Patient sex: M
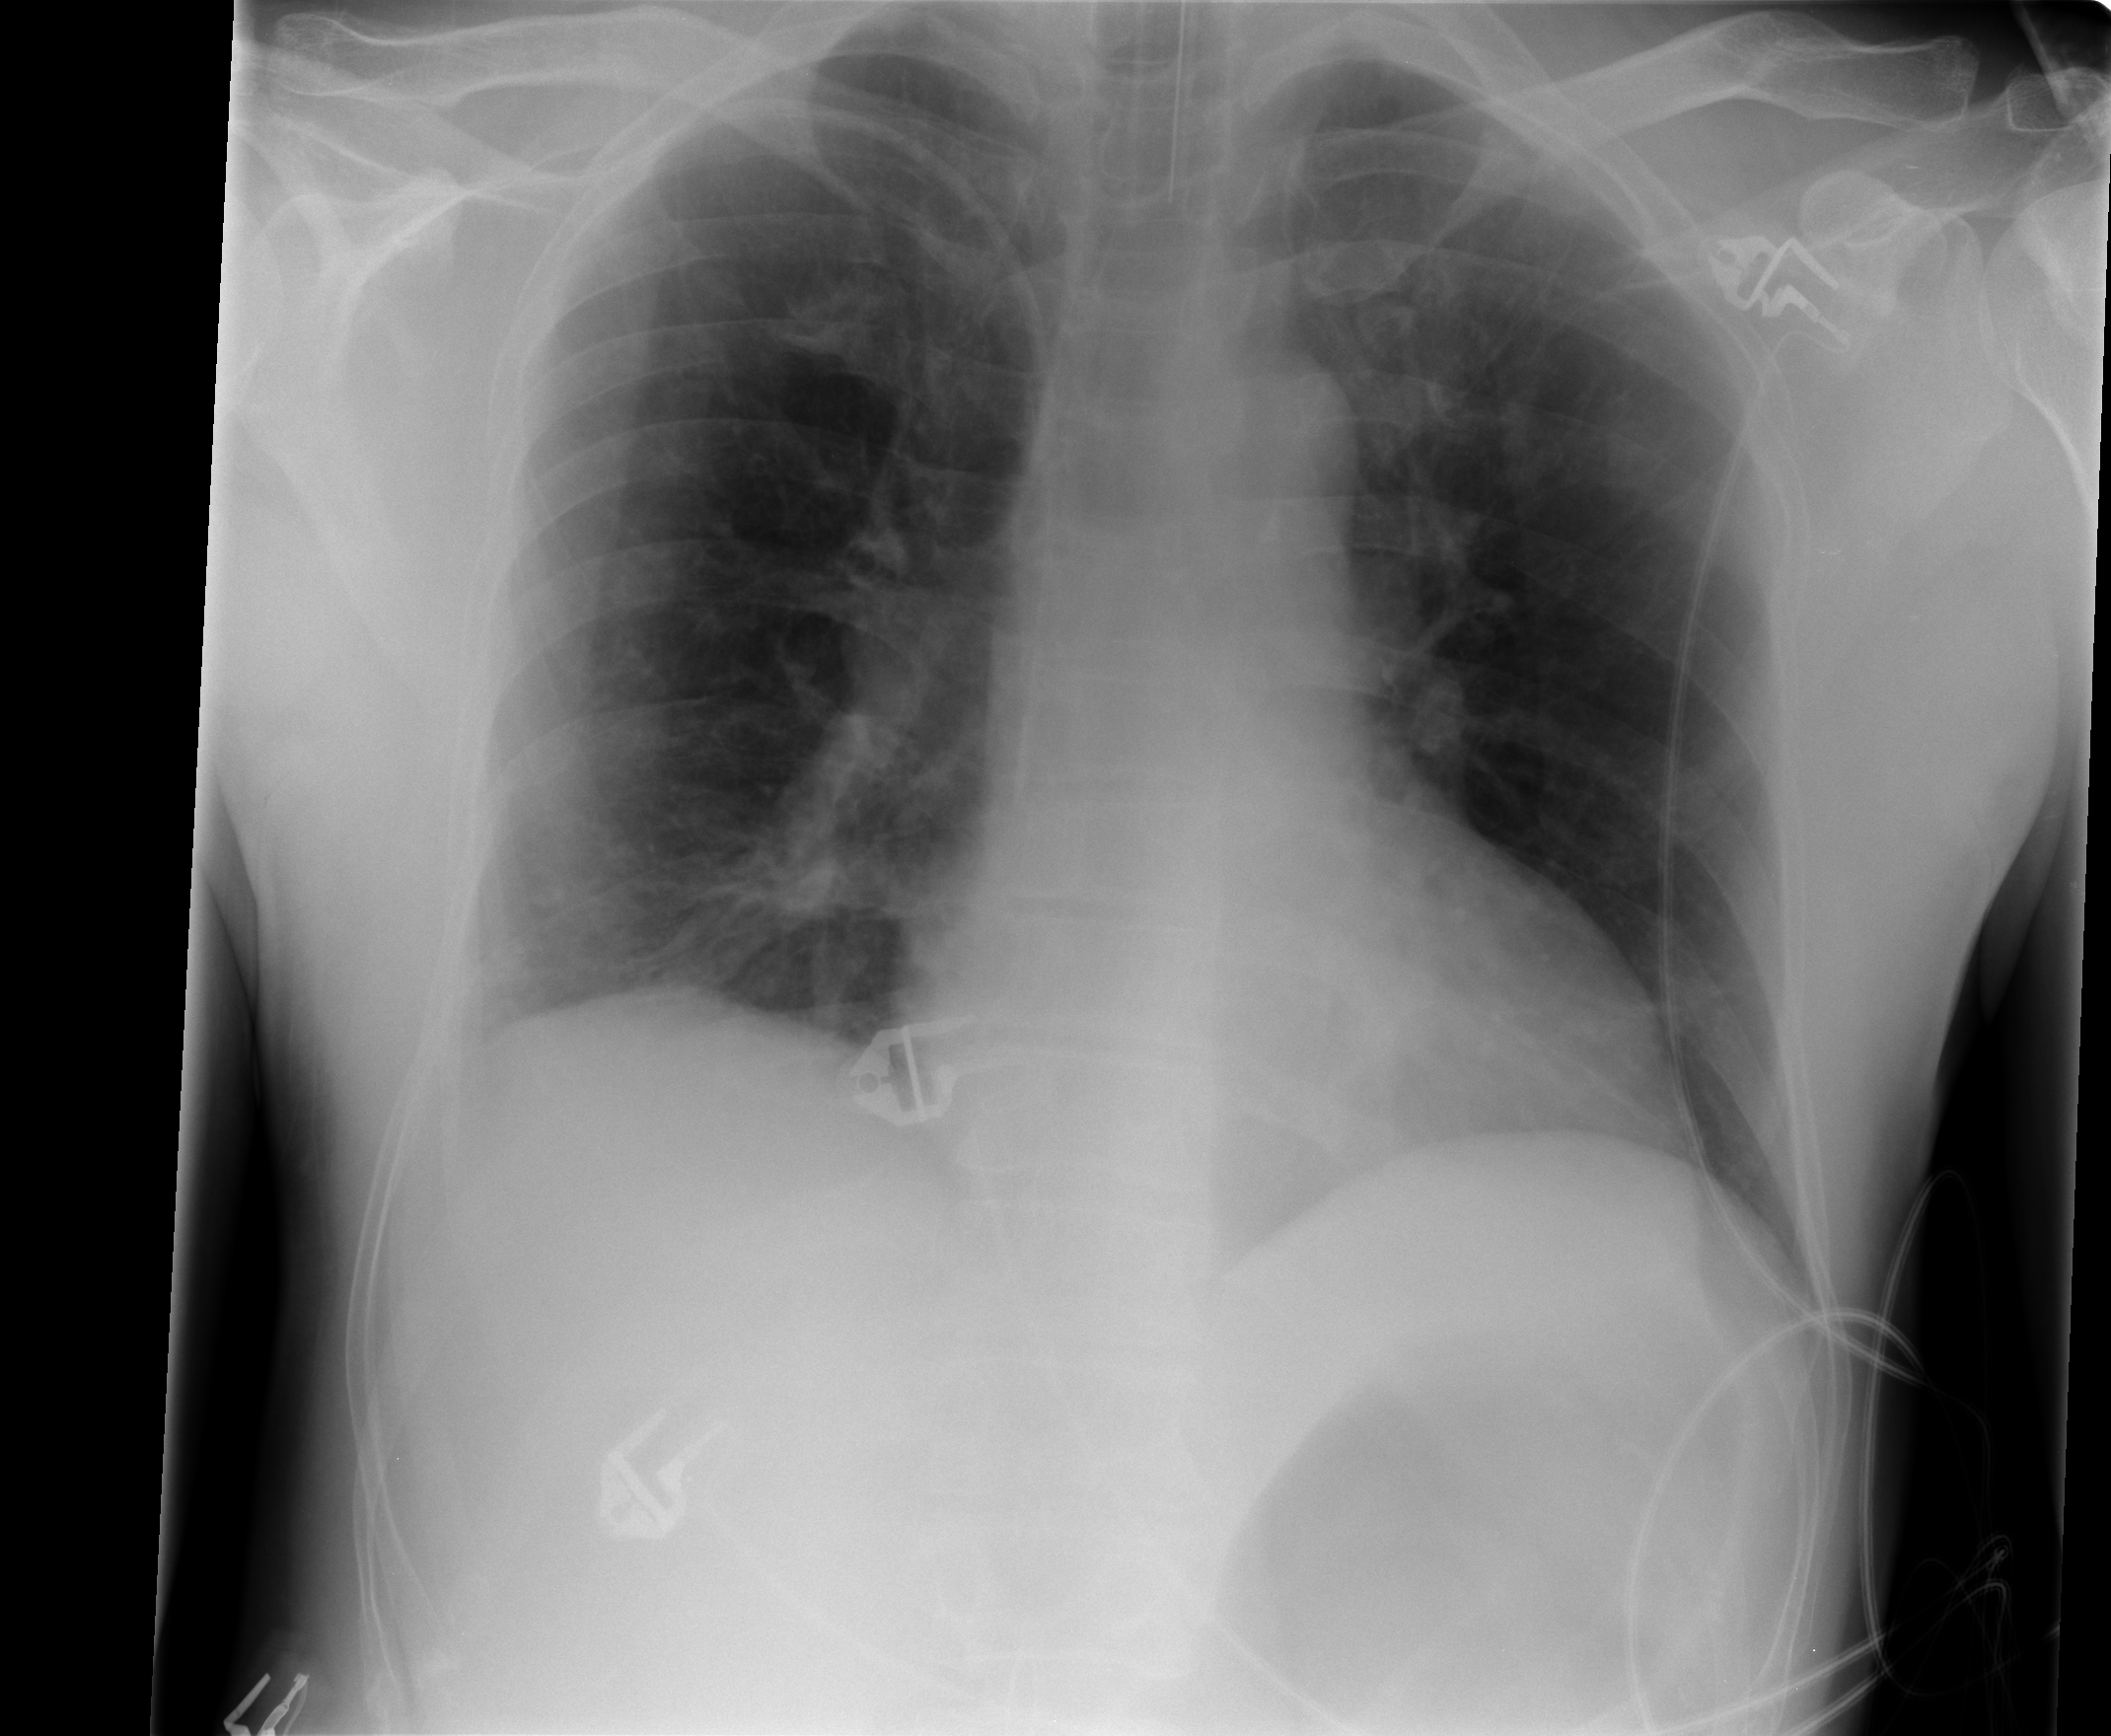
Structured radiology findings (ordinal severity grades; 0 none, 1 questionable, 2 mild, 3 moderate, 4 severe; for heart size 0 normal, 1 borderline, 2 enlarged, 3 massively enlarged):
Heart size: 0
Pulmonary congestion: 0
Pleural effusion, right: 0
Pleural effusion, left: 0
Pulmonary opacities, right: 0
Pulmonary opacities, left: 0
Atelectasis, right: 2
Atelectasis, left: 2